Question: Image would probably be best

My goal is to find future step for a player in a game I am making. The player is at (x1, y1) and is walking distance is 7 and the direction/angle is 53. What would be its next point(x2, y2)?
How can I find point2 (x2, y2) on a graph if I have: angle/direction and the distance to go?
Here's what i tried so far:
'''
x1 =-5;
y1 = -3;
x2 = 7;
y2 = 5;
r = 7;
deltaY = y1 - y2;
deltaX = x1 - x2;
/* Finding the angle */
angleInDegrees = Math.atan2(deltaY, deltaX) * 180 / Math.PI;
/* Finding destination point (x2,y2) */
desTx = r * Math.cos(angleInDegrees)+x1;
desTy = r * Math.sin(angleInDegrees)+y1;
'''
You can also check the fiddle I made at :<URL>
You can see the line is not in the right direction - in a ideal situation the green line will continue with the same direction of the p1 and p2.
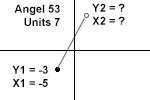
Answer: > how can i find point2(x2,y2) on a graph if i have: angle/direction and
the distance to go?
You can try:
'''
/// angle in radians
function lineToAngle(x, y, length, angle) {
var x2 = x + length * Math.cos(angle),
y2 = y + length * Math.sin(angle);
return [x2, y2];
}
'''
If you input a calculated angle first then change the way you calculate deltas to:
'''
deltaY = y2 - y1;
deltaX = x2 - x1;
'''
'Math.cos()' and 'Math.sin()' needs the angle in radians so don't convert the 'atan2()' result to degrees:
'''
angleInRadians = Math.atan2(deltaY, deltaX);
desTx = r * Math.cos(angleInRadians)+x1;
desTy = r * Math.sin(angleInRadians)+y1;
'''